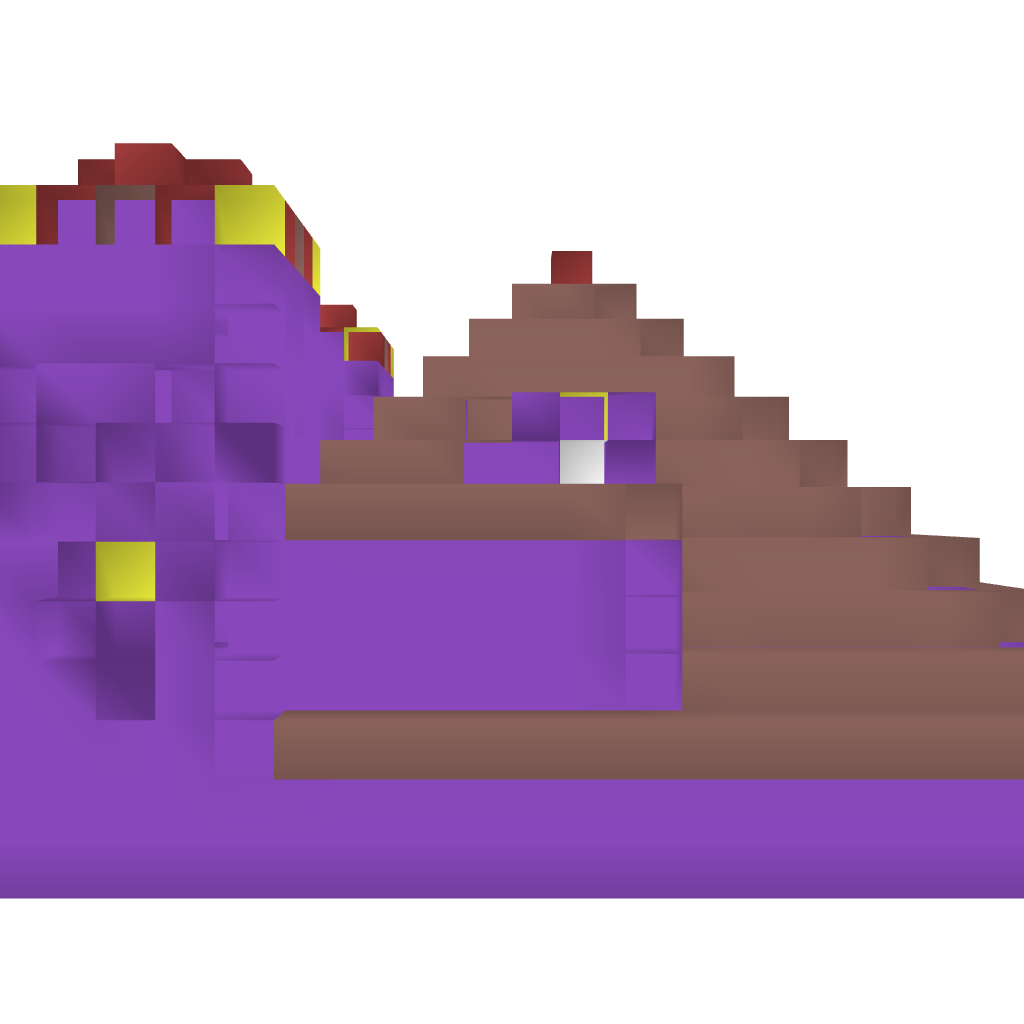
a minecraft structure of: Crypt House good quality